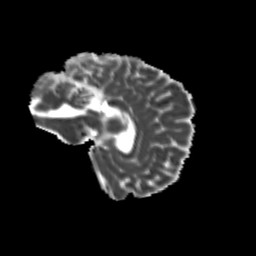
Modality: MD
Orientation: sagittal
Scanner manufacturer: siemens
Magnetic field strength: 3 T
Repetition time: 9.2 s
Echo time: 0.084 s